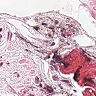
Metastatic tissue present: no